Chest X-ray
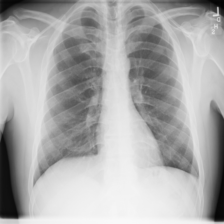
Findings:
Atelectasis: negative
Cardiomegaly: negative
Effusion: negative
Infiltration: negative
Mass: negative
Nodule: negative
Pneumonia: negative
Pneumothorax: negative
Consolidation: negative
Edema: negative
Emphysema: negative
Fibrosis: negative
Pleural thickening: negative
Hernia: negative